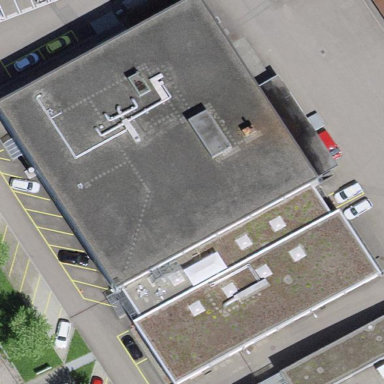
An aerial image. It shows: Office building.